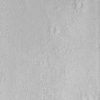
Label: not_dusty